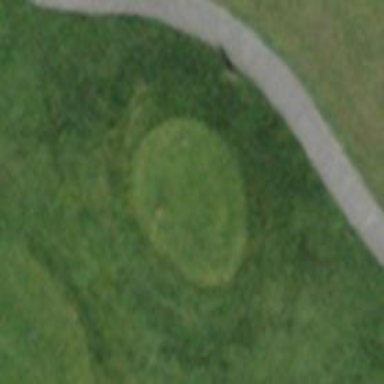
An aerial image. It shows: Grassy area designated as golf tee.